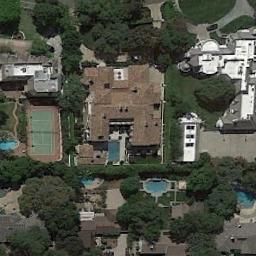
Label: tennis_court